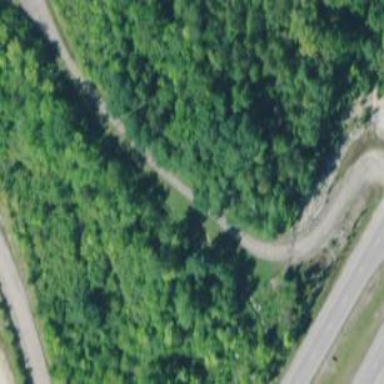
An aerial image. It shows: Path designated as bicycle road.